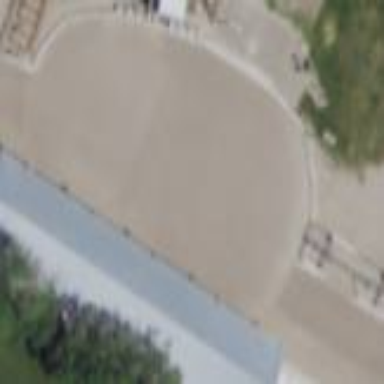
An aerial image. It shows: Equestrian sports pitch with dirt surface.